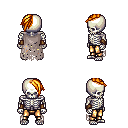
a pixel art fantasy rpg character, male body template, skeleton, gray tattered cape, gold greaves, light blonde long mohawk hairstyle, leather bracers, four views (front, back, left, right), 2x2 character sprite sheet, small pixel art, hard edges, no anti-aliasing